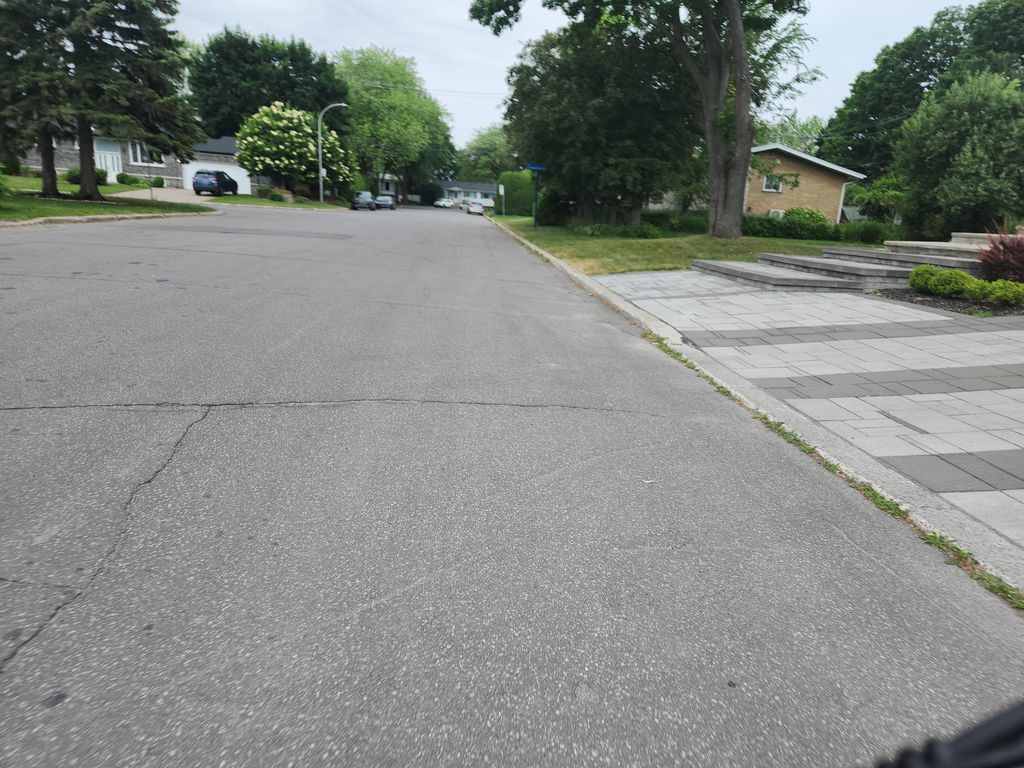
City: montreal